Question: Contact entity has a many to one relationship to user, which has a userID field
Contact has a status string attribute that can be either 'approved', 'rejected', 'pending' etc
favorite boolean attributes
'''
+ (NSSet *)fetchContactsWithUserID:(NSString *)userID approvedOnly:(BOOL)approvedOnly favoriateOnly:(BOOL)favoriateOnly {
NSString *predString = [NSString stringWithFormat:@"(user.userID = %@)", userID];
if (approvedOnly) {
predString = [predString stringByAppendingString:@" AND (status = approved)"];
}
if (favoriateOnly) {
predString = [predString stringByAppendingString:@" AND (favorite = YES)"];
}
NSPredicate *pred = [NSPredicate predicateWithFormat:predString];
return [self private_fetchEntitiesWithName:@"Contact" predicate:pred];
}
+ (NSSet *)private_fetchEntitiesWithName:(NSString *)name predicate:(NSPredicate *)predicate {
NSFetchRequest *fetchRequest = [[NSFetchRequest alloc] init];
NSEntityDescription *entity = [NSEntityDescription entityForName:name inManagedObjectContext:[self private_context]];
[fetchRequest setEntity:entity];
if (predicate) {
[fetchRequest setPredicate:predicate];
}
NSError *error;
NSArray *fetchedObjects = [[self private_context] executeFetchRequest:fetchRequest error:&error]; //CRASH ON THIS LINE!!!!!!
return [NSSet setWithArray:fetchedObjects];
}
'''
stack trace:

There is no error logged out (i already enabled nszombie)
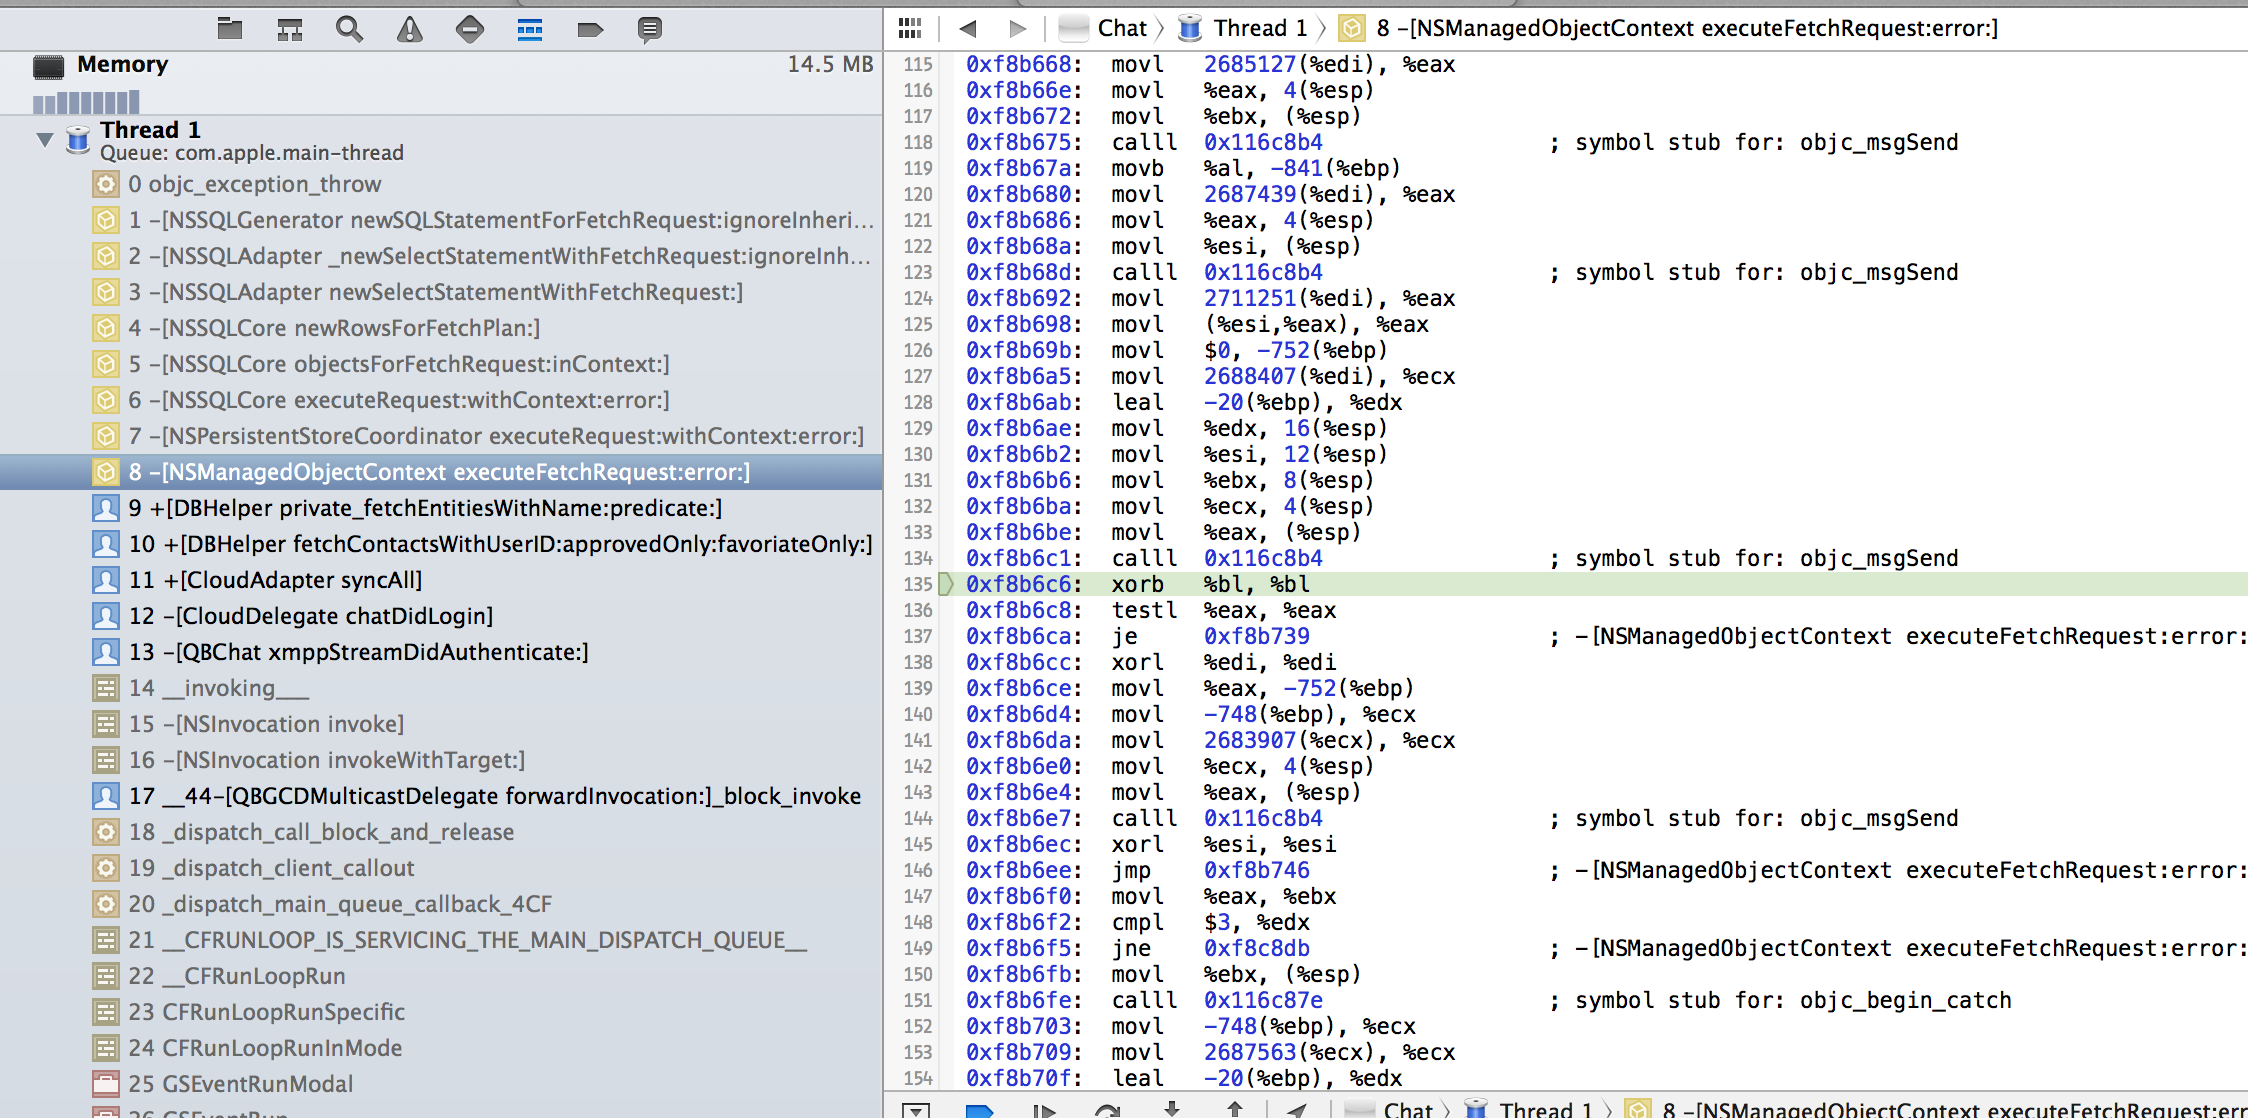
Answer: '@"(status = approved)"' is not a valid predicate. If approved is a string your predicate string should be '@" AND (status = "approved")"' or '@" AND (status = 'approved')"'.
If you use a string literal directly in a predicate you have to enclose it in quotes.
Strings that are not enclosed in quotes are treated as keys by the NSFetchRequest.
This is done because you can actually check if two attributes are equal by using a predicate that compares those two, e.g.'@"attribute1 = attribute2"'.
---
If you use a predicate format that contains '%@', NSPredicate will automatically add quotes if the object you want to use as argument is a NSString.
'''
NSPredicate *p1 = [NSPredicate predicateWithFormat:@"foo = %@", @"Bar"];
NSPredicate *p2 = [NSPredicate predicateWithFormat:@"foo = Bar"];
NSLog(@"%@", p1);
NSLog(@"%@", p2);
'''
yields:
'''
xxx[4673:70b] foo == "Bar"
xxx[4673:70b] foo == Bar
'''